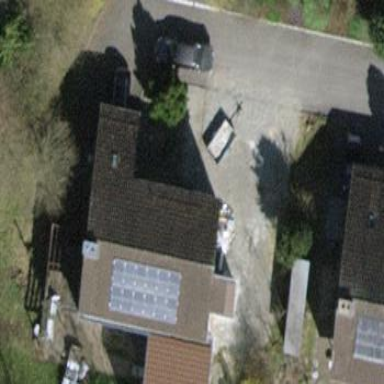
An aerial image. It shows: Building with tile roof.